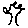
Label: tree